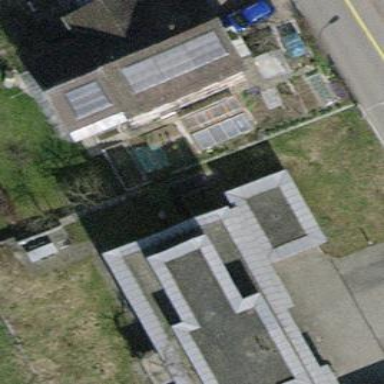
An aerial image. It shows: Terrace building.